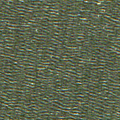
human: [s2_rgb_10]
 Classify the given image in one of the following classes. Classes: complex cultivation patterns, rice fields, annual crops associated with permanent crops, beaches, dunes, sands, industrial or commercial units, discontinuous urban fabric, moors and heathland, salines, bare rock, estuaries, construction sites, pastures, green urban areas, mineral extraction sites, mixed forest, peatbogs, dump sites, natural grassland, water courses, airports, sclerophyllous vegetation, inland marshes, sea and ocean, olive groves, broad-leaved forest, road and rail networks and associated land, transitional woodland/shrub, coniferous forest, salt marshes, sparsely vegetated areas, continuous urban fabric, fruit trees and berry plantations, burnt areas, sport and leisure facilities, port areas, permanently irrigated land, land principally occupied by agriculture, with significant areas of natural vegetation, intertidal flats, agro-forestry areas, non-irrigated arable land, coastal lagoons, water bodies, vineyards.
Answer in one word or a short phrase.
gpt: sea and ocean